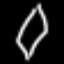
Label: diamond